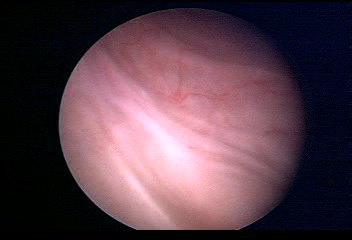
Modality: WLC
Class: Normal mucosa
Bladder cancer association: No